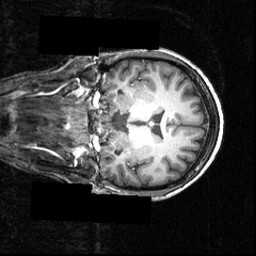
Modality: T1w
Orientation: coronal
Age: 21
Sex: female
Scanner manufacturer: siemens
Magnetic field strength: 3.951 T
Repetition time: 1.5 s
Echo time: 0.00335 s